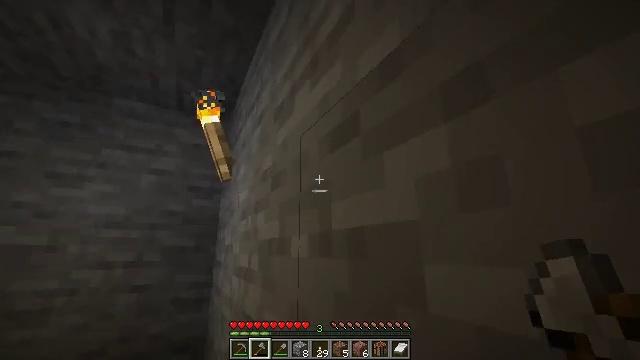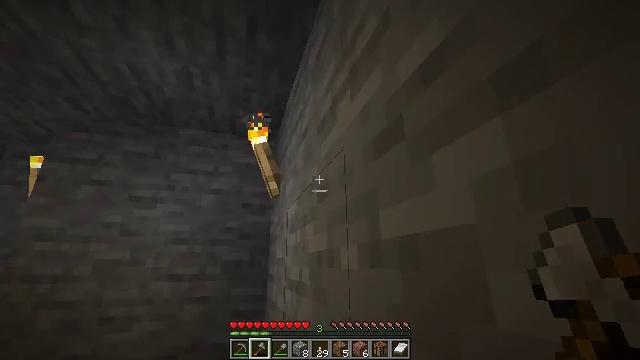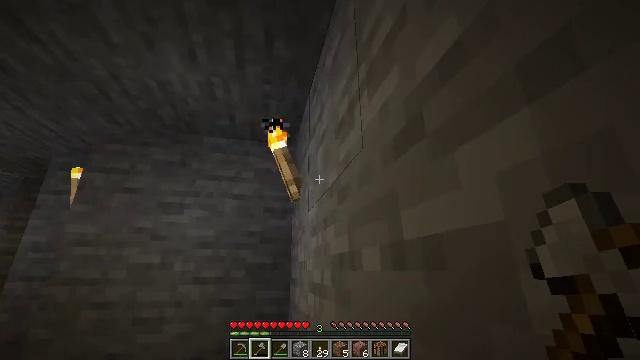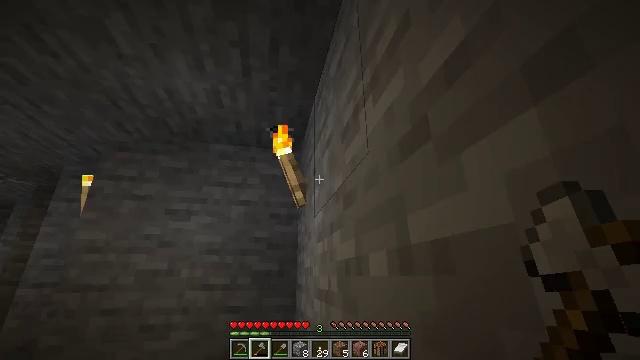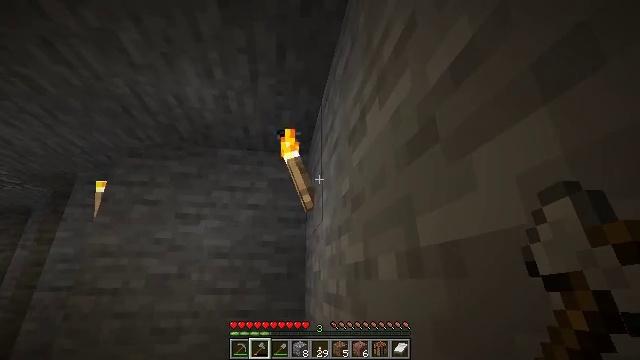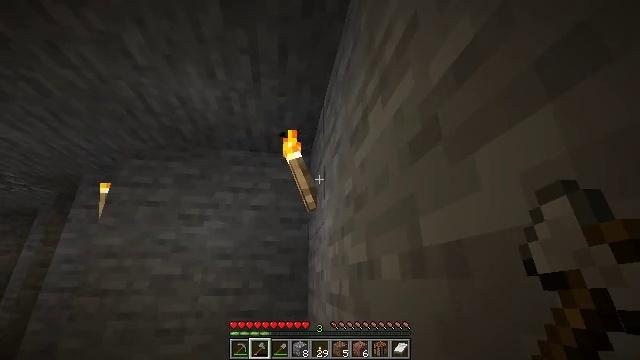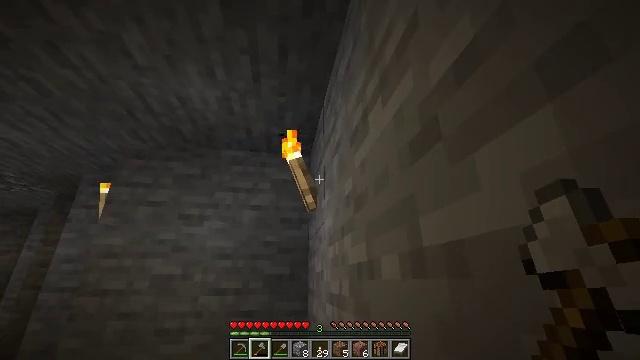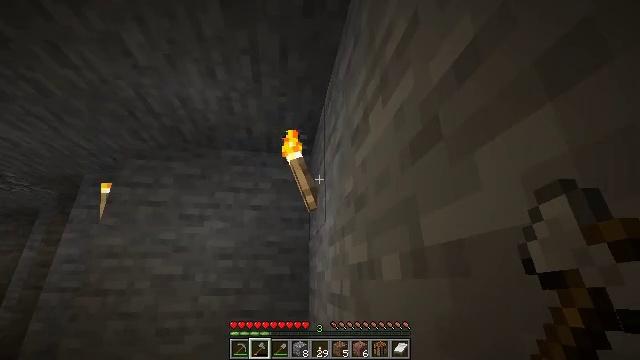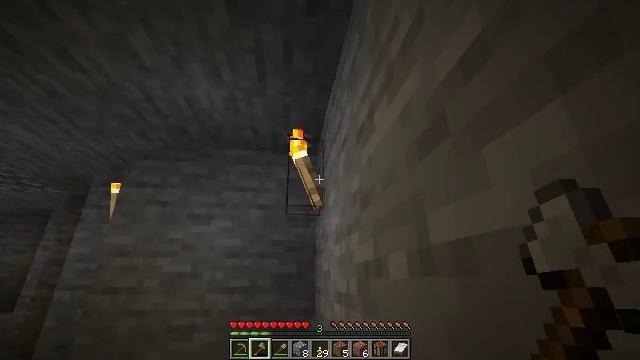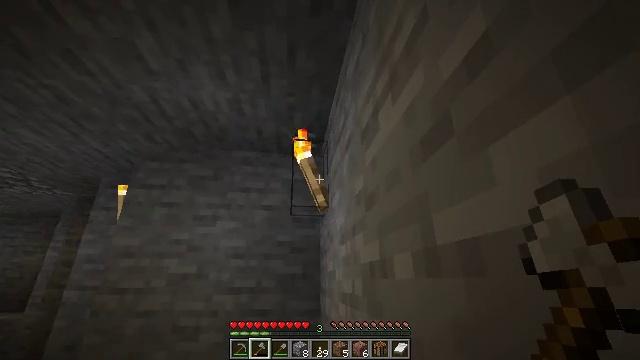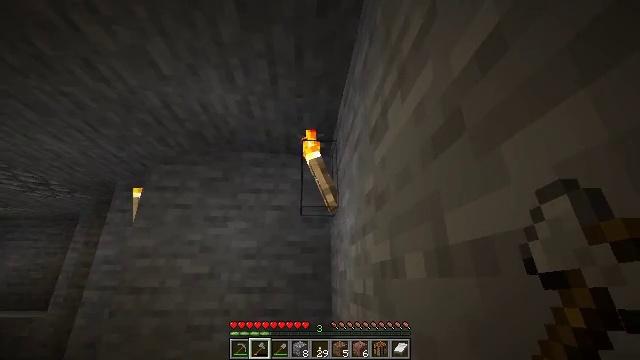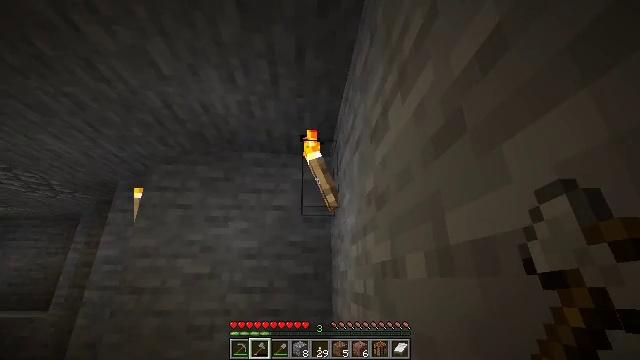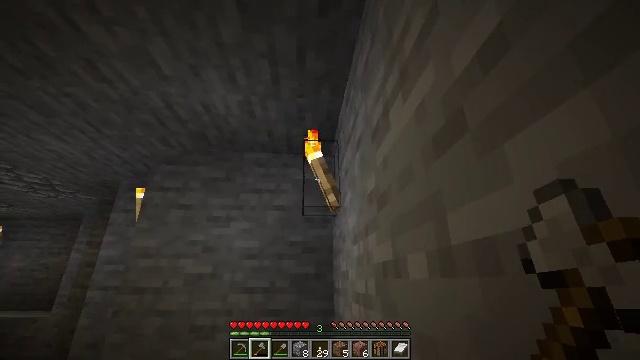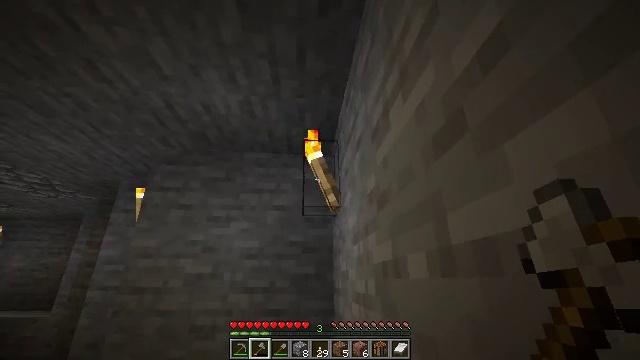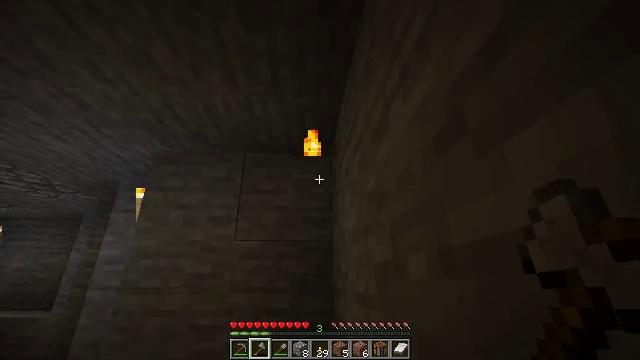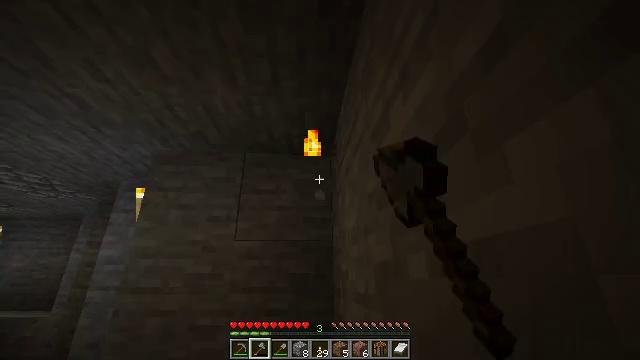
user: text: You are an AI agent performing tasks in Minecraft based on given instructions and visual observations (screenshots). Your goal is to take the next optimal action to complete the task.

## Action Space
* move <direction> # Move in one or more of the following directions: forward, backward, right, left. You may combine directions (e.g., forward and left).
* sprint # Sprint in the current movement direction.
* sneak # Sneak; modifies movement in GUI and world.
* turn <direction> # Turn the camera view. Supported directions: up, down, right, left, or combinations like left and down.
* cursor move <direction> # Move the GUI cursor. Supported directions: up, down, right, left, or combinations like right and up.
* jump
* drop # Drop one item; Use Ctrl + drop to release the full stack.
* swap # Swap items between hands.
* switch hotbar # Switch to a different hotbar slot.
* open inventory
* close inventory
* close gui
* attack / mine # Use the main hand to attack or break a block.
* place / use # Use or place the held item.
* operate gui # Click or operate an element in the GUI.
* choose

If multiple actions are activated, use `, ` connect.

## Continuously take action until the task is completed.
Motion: motion action
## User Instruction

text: Break the wall torch for relocation.
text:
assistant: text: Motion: turn left and up
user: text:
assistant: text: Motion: turn left
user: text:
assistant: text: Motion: turn left and up
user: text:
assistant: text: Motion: turn left
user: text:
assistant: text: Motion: no_op
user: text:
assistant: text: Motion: no_op
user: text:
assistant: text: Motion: no_op
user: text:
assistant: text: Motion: turn left
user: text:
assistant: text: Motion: turn left
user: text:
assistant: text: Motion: turn left
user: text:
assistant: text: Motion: no_op
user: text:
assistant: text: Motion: no_op
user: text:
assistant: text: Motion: no_op
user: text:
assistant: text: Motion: attack / mine
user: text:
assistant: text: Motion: attack / mine
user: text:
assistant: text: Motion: turn right
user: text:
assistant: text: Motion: turn right
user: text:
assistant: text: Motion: move forward
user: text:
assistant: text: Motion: move forward
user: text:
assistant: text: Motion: move forward
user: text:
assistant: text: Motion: move forward
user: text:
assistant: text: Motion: no_op
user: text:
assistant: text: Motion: no_op
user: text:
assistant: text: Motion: turn left
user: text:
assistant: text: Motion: turn left
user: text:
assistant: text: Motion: turn left and down
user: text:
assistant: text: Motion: turn left and down
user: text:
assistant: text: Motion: turn left and down
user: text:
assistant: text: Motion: turn left
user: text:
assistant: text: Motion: no_op